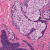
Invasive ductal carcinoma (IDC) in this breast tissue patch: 0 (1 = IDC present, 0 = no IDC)